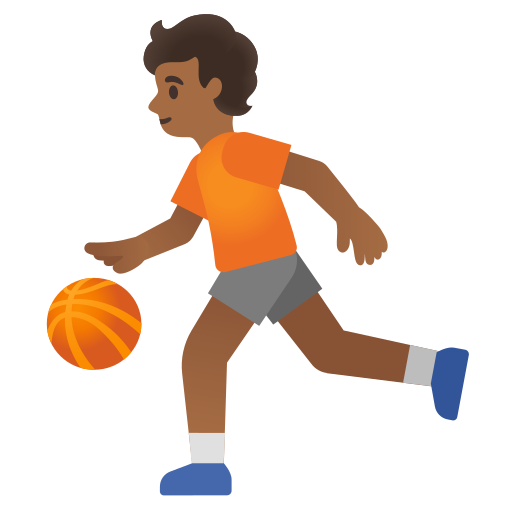
Emoji: ⛹🏾